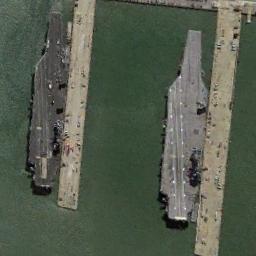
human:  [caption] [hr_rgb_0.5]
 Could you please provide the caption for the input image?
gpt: Two aircraft carriers docked in green harbor .

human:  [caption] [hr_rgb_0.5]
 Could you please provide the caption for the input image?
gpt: The two cargo ships are docked at the dock and the water is dark green .

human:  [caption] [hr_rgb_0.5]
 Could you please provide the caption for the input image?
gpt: There are two ships in the green water on the shore .

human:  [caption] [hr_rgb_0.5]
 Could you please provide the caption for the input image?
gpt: There are several ships at sea .

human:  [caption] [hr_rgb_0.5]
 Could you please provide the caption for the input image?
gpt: There are two ships at the harbor .